Interaction volume radius: 10 \u00c5
Interaction volume height: 30 \u00c5
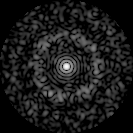
Disorder parameter: 0.8216